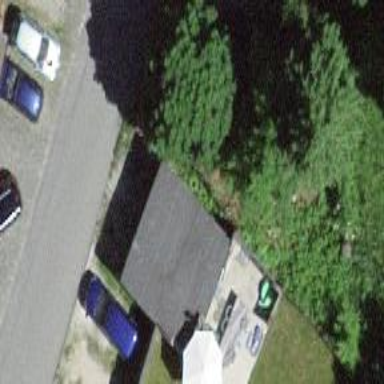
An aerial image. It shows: Garage building.